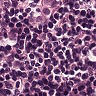
Metastatic tissue present: yes